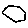
Label: hexagon